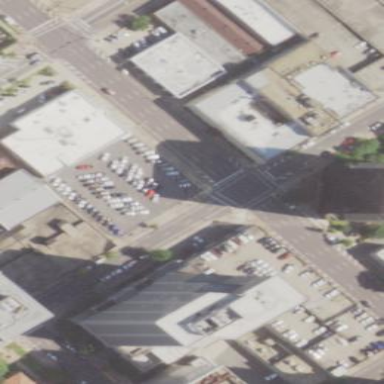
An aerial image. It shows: Multi-storey parking facility.